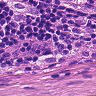
Metastatic tissue present: yes